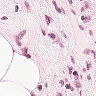
Metastatic tissue present: no